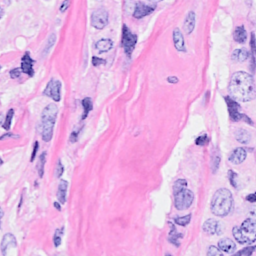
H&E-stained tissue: Breast